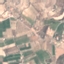
Land use / land cover class: PermanentCrop